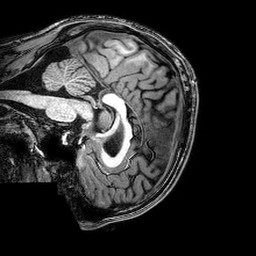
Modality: T1w
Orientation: sagittal
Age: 24
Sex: male
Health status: healthy
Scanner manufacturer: philips
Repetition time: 0.008168 s
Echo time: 0.00373 s